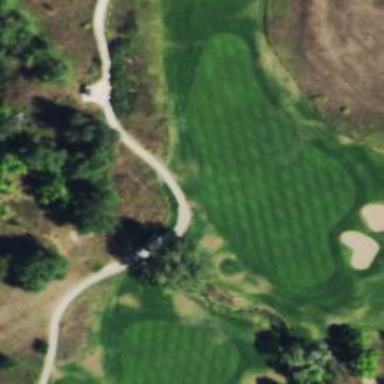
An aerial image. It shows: Path bridge designed for golf carts. It is Golf Cart Path.